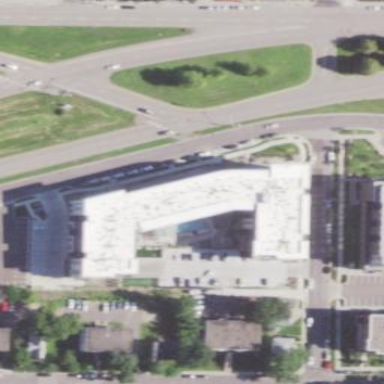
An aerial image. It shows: Building with apartments featuring flat roof painted in white.